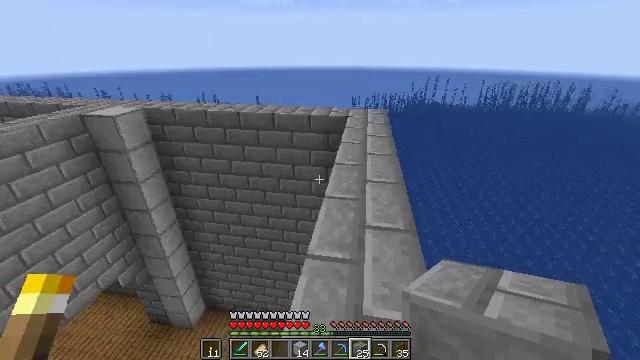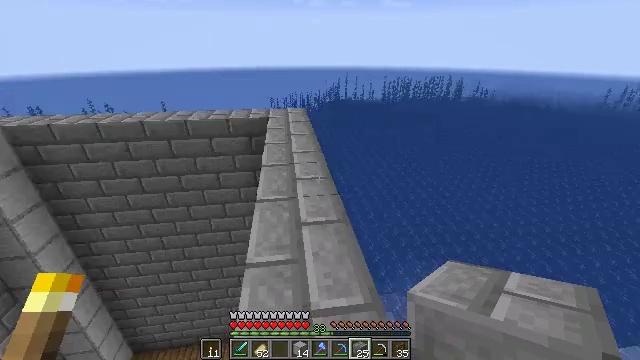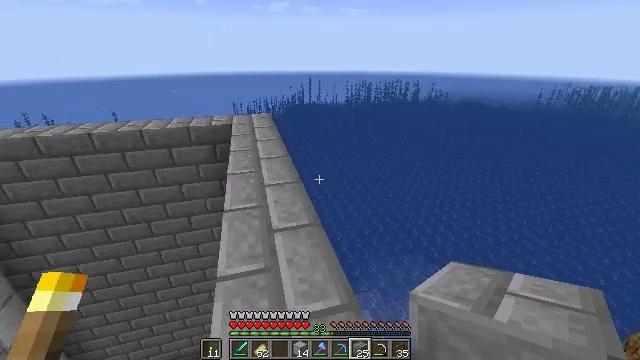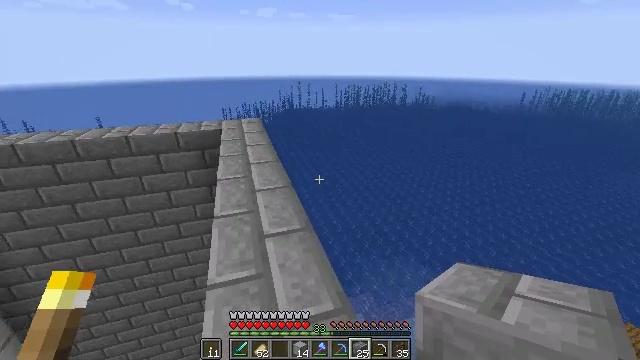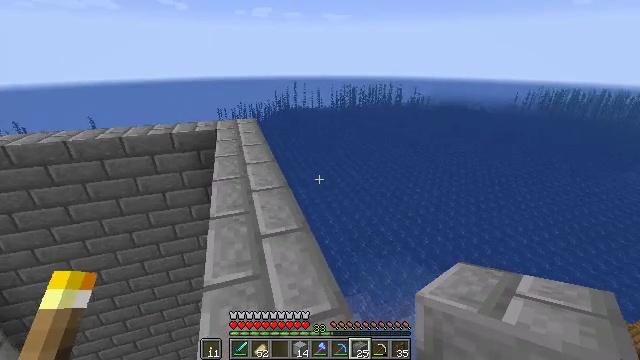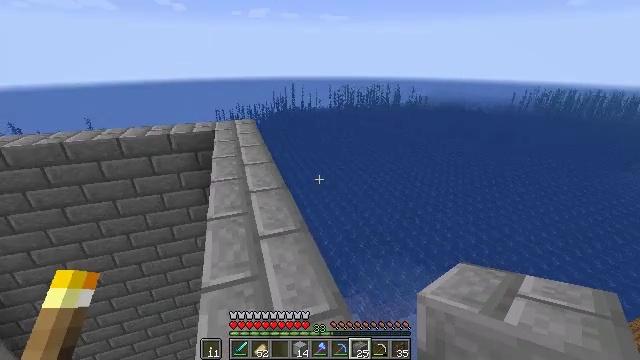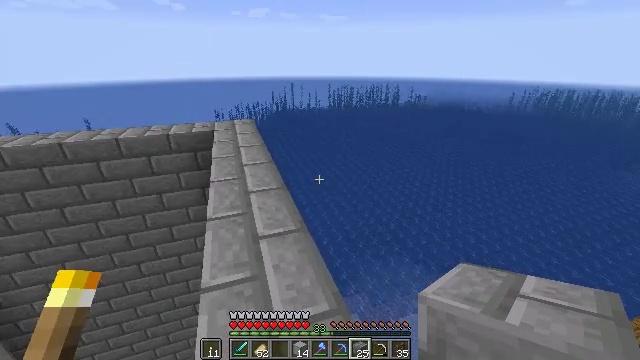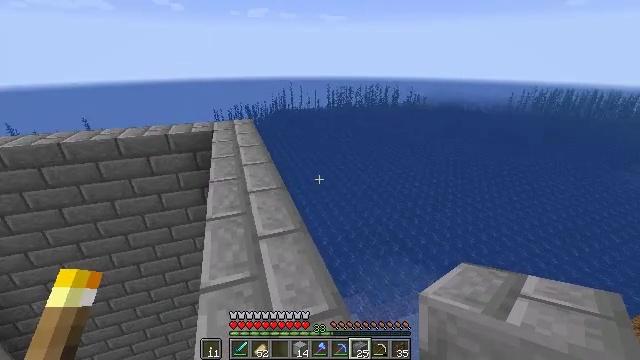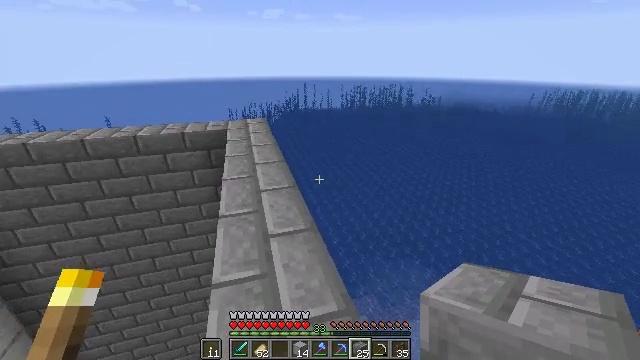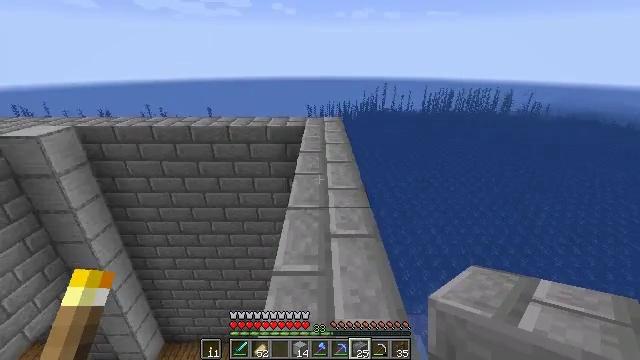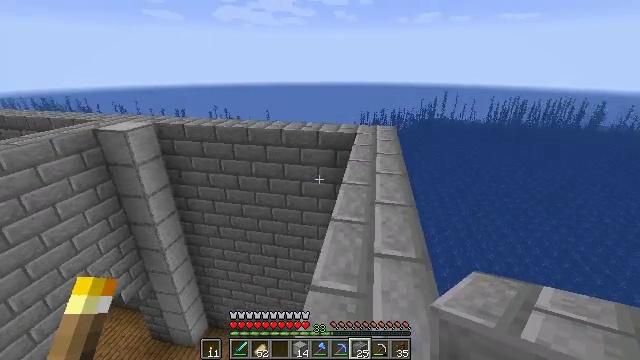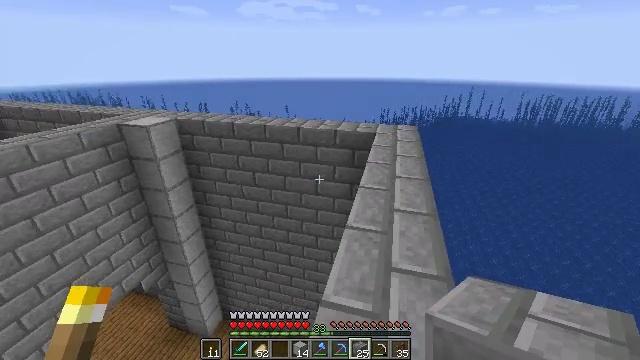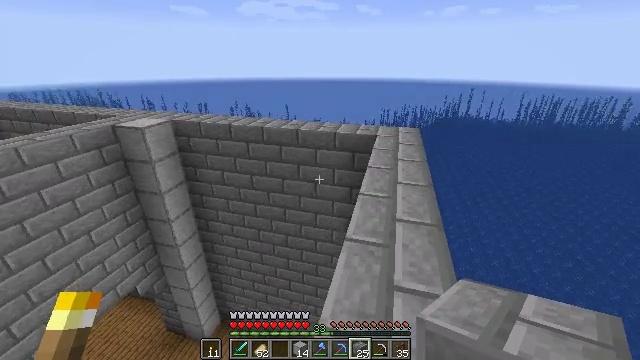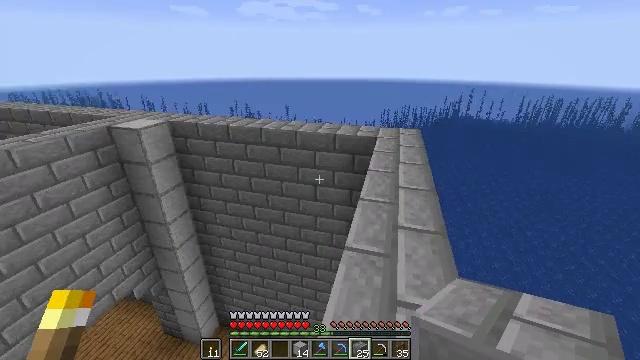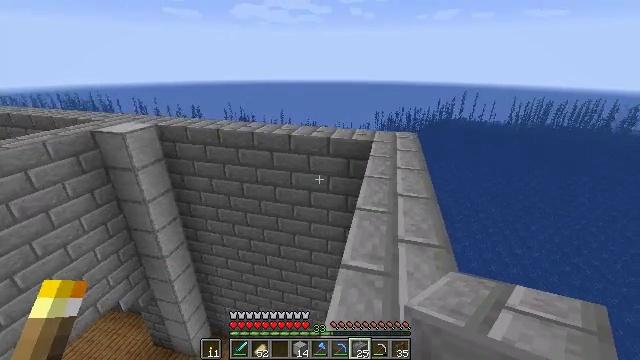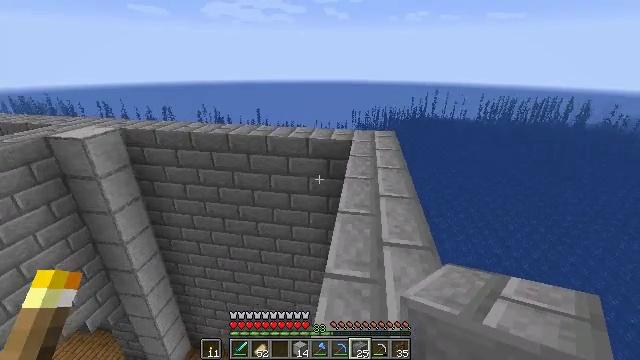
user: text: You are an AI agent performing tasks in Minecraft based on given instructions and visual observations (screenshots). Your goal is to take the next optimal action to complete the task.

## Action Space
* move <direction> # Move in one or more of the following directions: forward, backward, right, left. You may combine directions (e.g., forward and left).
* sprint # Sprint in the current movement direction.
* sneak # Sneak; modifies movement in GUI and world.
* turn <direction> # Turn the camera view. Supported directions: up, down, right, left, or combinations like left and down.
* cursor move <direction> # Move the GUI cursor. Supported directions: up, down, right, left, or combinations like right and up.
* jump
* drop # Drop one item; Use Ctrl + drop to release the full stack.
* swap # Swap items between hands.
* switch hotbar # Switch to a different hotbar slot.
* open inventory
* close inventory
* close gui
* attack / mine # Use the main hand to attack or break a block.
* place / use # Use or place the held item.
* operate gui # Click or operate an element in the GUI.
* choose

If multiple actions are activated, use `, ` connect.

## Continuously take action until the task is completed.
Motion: motion action
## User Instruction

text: Mine the smooth stone.
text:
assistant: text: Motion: turn right
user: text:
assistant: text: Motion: turn right
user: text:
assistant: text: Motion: turn right
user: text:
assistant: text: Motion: no_op
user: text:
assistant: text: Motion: no_op
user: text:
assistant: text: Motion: no_op
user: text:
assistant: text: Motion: no_op
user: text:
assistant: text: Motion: turn left
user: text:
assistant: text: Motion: move forward, turn left
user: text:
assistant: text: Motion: move forward, turn left and up
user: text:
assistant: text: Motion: move forward, turn left
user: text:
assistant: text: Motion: move forward
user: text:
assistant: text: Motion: move forward
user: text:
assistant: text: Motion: move forward, turn right
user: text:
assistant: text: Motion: move forward, turn right
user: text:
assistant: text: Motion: move forward, turn right
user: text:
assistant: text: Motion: move forward, turn right
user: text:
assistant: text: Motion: move forward, sprint, turn right
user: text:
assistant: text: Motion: move forward, sprint, turn right and down
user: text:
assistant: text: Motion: move forward, sprint, turn right
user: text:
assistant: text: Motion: move forward, sprint
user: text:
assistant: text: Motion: move forward
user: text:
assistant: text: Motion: move forward
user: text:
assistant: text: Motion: move forward, sprint
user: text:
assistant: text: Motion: move forward, sprint
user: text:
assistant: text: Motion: move forward, sprint
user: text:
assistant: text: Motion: move forward, sprint
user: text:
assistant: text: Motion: move forward, turn left and down
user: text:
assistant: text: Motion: move forward, turn left
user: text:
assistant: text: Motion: move forward, turn left and down